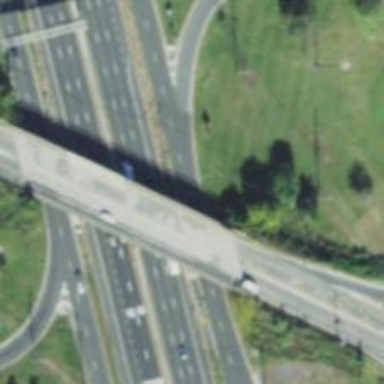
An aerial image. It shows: Urban freeway/expressway classified as trunk highway.